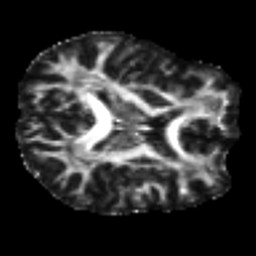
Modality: FA
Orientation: axial
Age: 26
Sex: male
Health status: ill
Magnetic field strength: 3 T
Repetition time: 8.4 s
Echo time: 0.0926 s